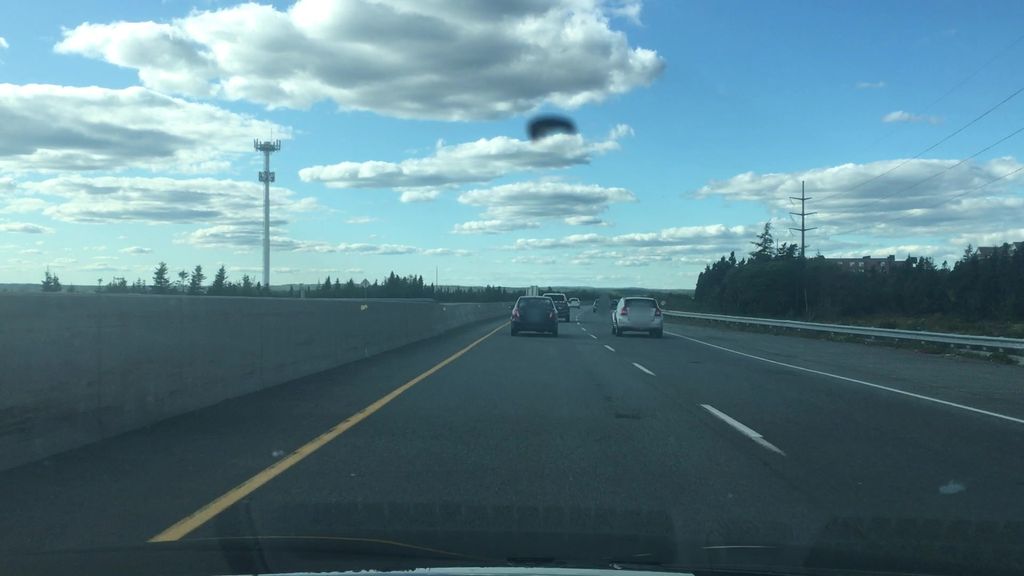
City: halifax